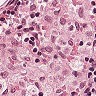
Metastatic tissue present: no